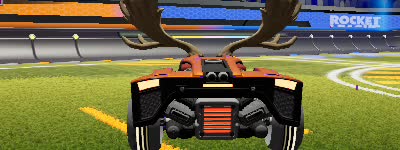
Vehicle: breakout